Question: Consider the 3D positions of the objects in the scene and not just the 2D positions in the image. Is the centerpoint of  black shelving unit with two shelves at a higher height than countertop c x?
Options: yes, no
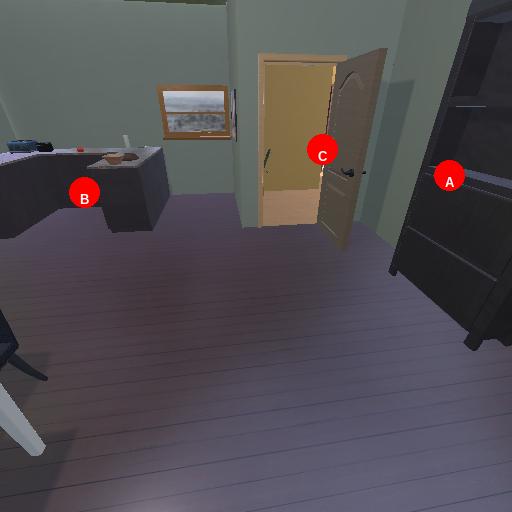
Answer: yes